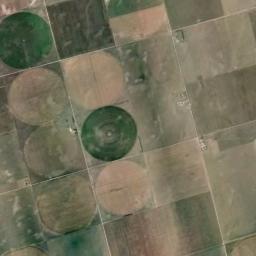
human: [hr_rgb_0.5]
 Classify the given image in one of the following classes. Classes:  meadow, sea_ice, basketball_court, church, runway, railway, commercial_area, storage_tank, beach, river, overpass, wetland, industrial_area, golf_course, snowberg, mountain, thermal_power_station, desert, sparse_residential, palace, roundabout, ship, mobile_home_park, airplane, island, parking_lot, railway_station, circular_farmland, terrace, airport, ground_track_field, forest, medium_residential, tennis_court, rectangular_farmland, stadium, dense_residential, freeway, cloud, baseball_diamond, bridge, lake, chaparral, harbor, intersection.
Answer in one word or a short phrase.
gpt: circular_farmland